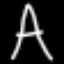
Label: The Eiffel Tower